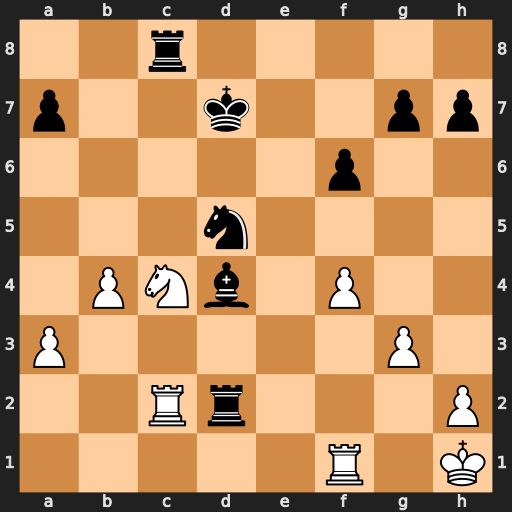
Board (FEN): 2r5/p2k2pp/5p2/3n4/1PNb1P2/P5P1/2Rr3P/5R1K
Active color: w
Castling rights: -
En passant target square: -
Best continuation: Rxd2 Rxc4 Rfd1